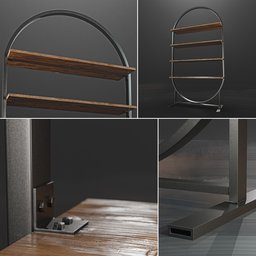
Label: furniture